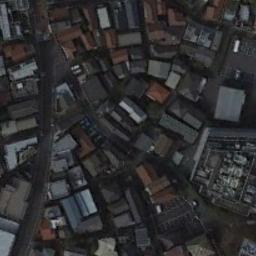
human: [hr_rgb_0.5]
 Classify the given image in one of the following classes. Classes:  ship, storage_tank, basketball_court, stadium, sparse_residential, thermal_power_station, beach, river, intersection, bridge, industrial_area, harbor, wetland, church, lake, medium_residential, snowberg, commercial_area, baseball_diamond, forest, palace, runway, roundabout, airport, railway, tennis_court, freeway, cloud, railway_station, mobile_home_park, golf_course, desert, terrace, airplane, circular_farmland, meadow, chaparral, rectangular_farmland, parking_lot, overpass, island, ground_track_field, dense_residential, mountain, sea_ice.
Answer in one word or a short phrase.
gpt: dense_residential